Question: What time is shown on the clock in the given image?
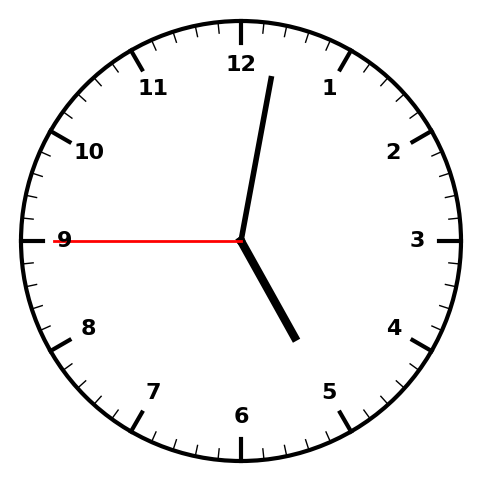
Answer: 05:01:45